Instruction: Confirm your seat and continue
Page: seats
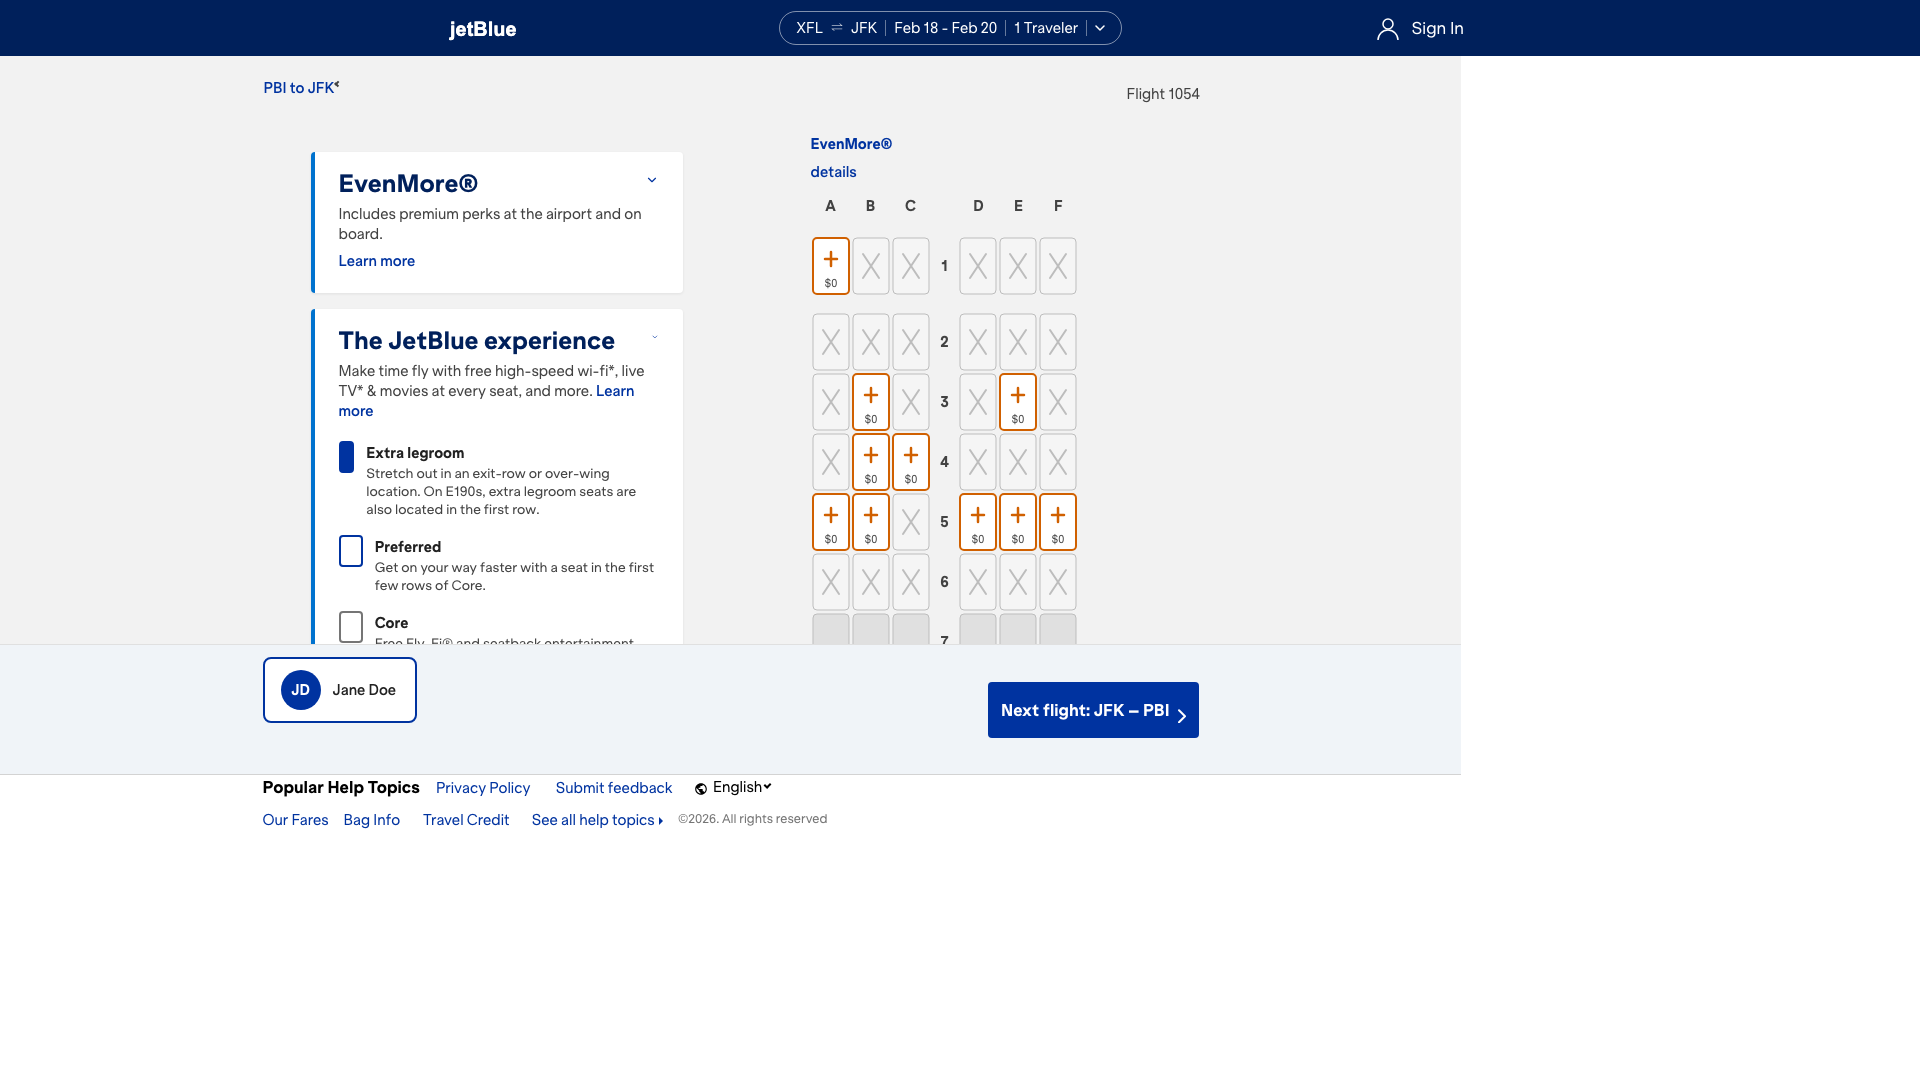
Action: click